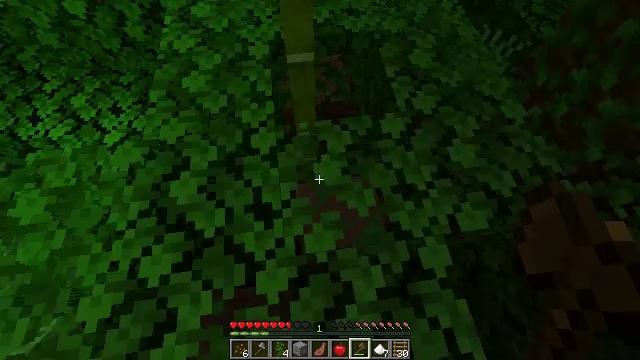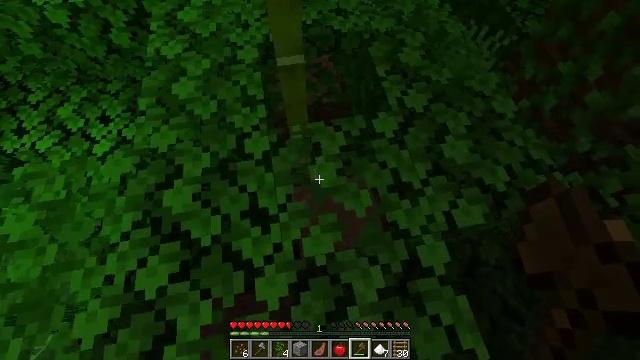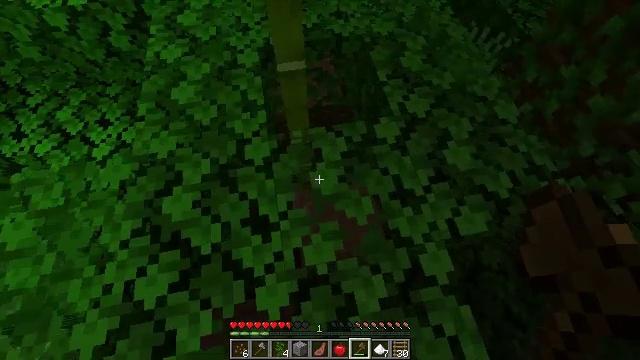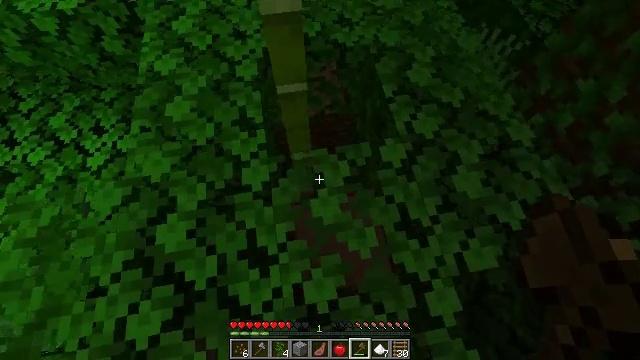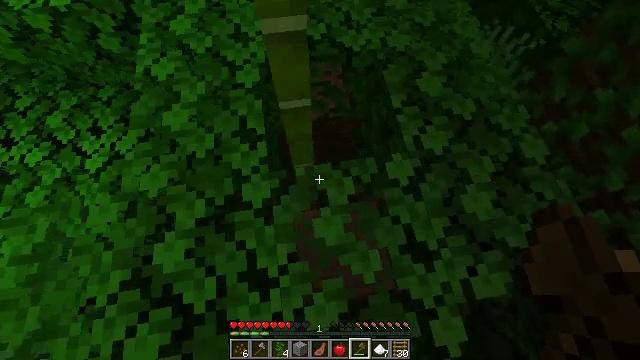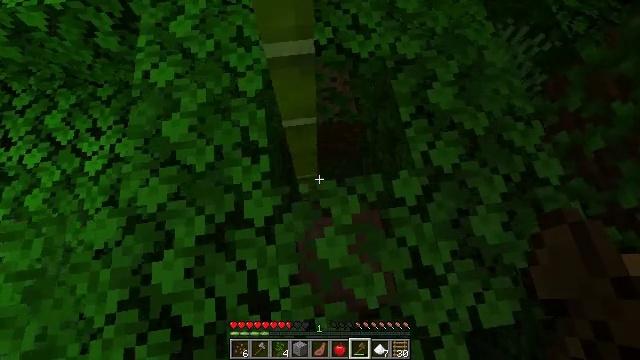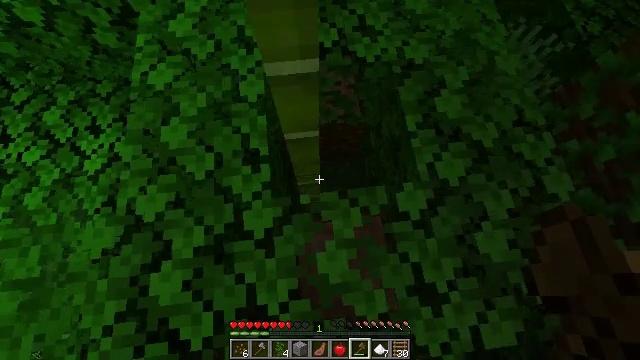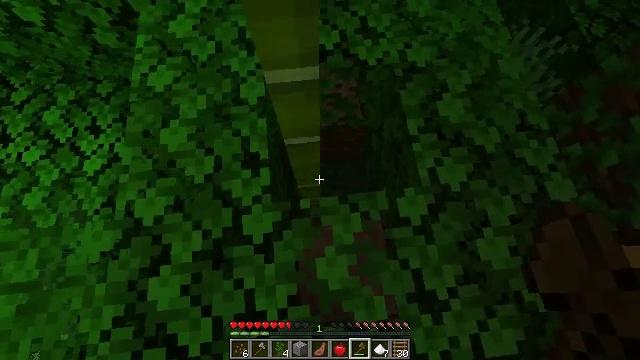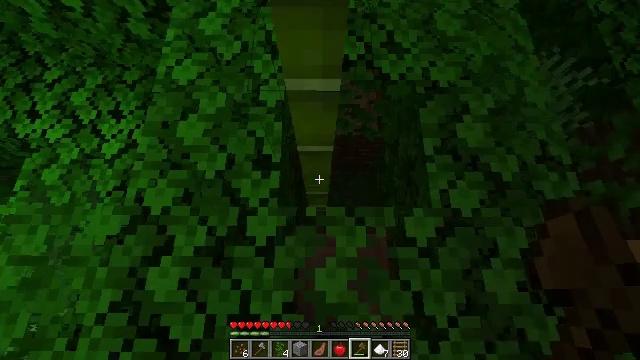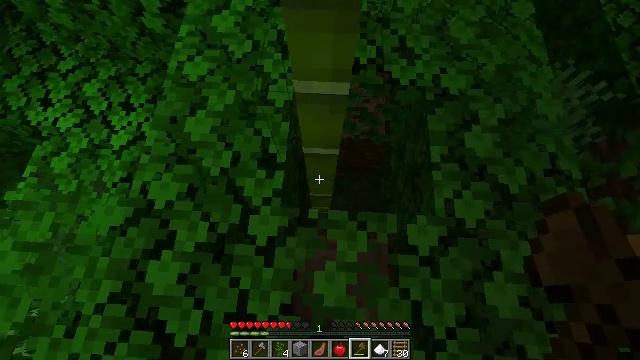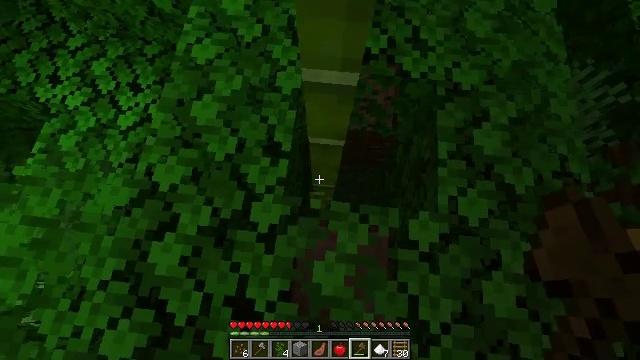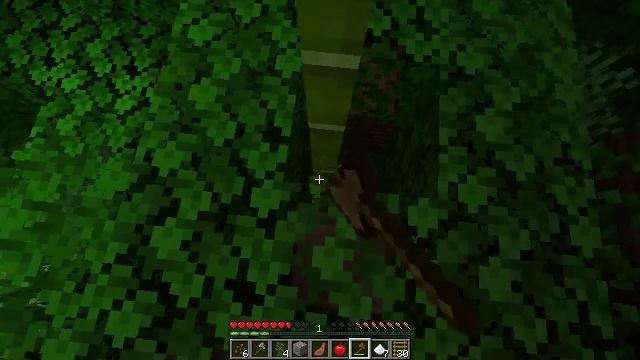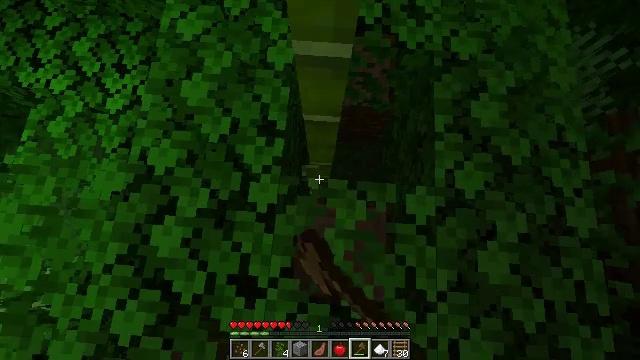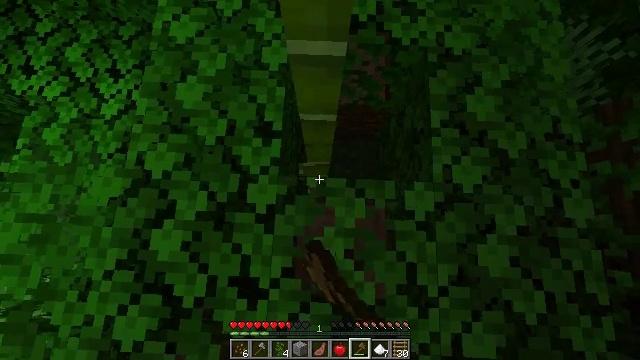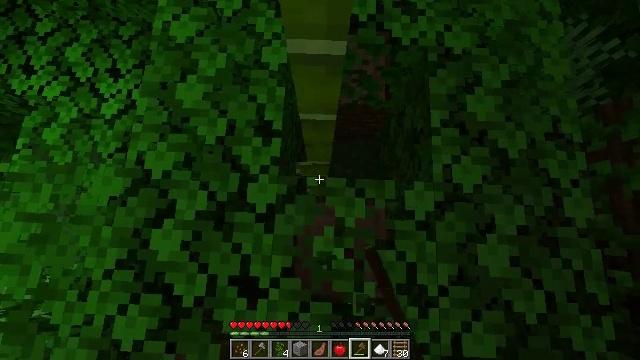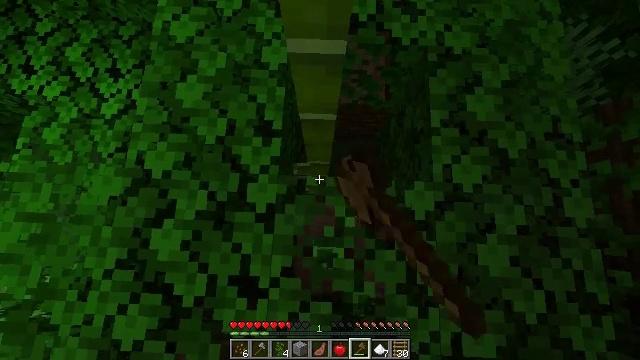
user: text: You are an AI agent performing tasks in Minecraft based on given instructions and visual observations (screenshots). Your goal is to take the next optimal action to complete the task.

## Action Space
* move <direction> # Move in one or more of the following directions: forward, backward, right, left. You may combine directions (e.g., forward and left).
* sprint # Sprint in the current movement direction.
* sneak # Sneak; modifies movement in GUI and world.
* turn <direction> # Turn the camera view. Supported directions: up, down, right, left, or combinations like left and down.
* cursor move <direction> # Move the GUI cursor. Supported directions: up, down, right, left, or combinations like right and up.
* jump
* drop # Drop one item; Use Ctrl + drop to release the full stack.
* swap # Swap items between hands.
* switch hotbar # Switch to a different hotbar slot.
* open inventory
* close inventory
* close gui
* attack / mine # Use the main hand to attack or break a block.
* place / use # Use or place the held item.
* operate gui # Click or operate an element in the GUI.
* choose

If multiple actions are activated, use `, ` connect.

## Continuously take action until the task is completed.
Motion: motion action
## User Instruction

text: Collect bamboo for crafting.
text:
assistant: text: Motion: turn right
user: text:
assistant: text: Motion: move forward
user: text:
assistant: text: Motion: move forward, turn down
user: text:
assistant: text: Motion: move forward, turn left and down
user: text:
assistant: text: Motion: move forward, turn left and down
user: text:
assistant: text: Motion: turn left and down
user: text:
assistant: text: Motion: no_op
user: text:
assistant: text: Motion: turn left and up
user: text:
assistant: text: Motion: turn left
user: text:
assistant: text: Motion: turn left and down, attack / mine
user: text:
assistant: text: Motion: turn down, attack / mine
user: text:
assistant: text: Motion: turn right and down, attack / mine
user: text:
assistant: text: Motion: turn right, attack / mine
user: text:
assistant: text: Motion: attack / mine
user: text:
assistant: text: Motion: attack / mine
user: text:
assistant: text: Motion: attack / mine
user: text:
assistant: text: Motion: attack / mine
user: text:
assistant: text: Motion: attack / mine
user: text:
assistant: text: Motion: attack / mine
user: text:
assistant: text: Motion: attack / mine
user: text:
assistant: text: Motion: attack / mine
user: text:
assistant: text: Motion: attack / mine
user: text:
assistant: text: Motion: attack / mine
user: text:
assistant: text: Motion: attack / mine
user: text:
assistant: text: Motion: attack / mine
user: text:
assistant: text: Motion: attack / mine
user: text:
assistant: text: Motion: attack / mine
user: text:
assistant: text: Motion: attack / mine
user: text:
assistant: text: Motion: attack / mine
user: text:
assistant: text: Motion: attack / mine